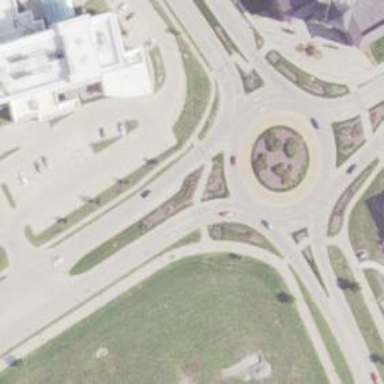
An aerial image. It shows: Secondary road leading to roundabout.